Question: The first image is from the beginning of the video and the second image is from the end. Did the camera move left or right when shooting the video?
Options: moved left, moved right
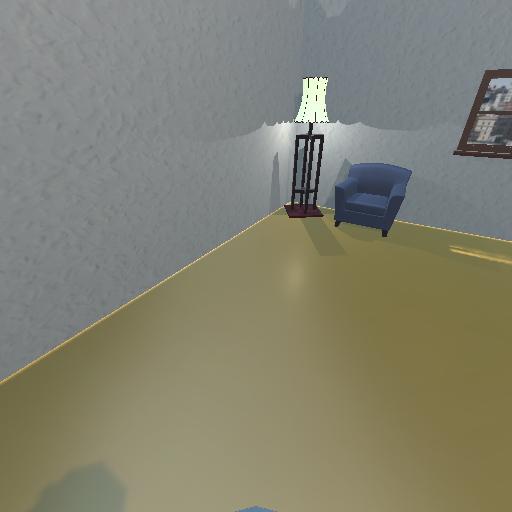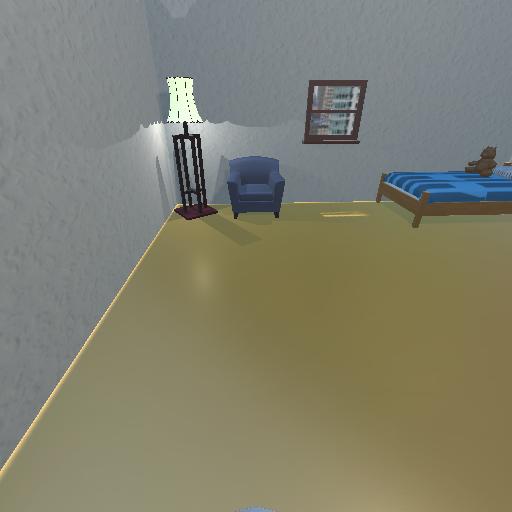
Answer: moved left